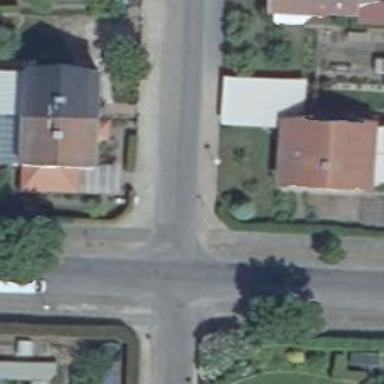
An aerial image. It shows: Uncontrolled crossing on the road.